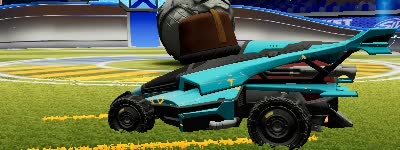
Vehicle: aftershock